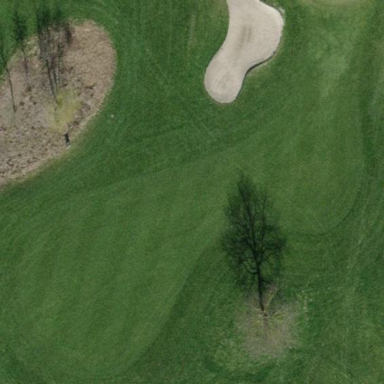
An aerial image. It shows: Golf fairway surrounded by grass.